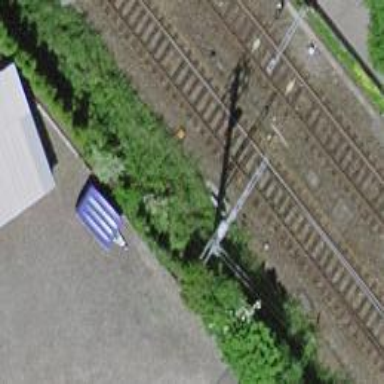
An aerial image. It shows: Railway switch.